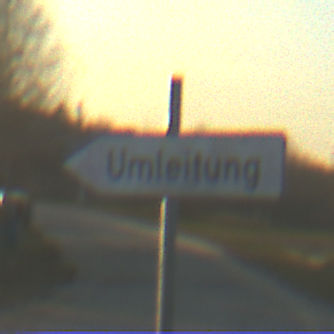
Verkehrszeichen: UmleitungswegweiserLinksweisend
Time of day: SunriseSunset
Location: Outdoor (RoadRail)
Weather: PartlyCloudy
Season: NotSpecified
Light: Natural